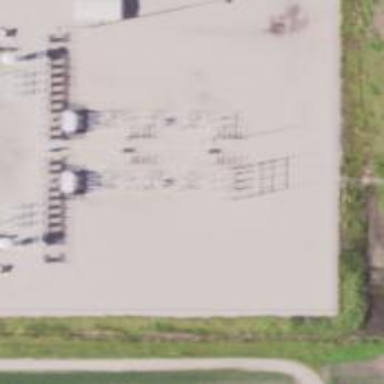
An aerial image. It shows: Mast designed for lightning protection with appropriate tower type.